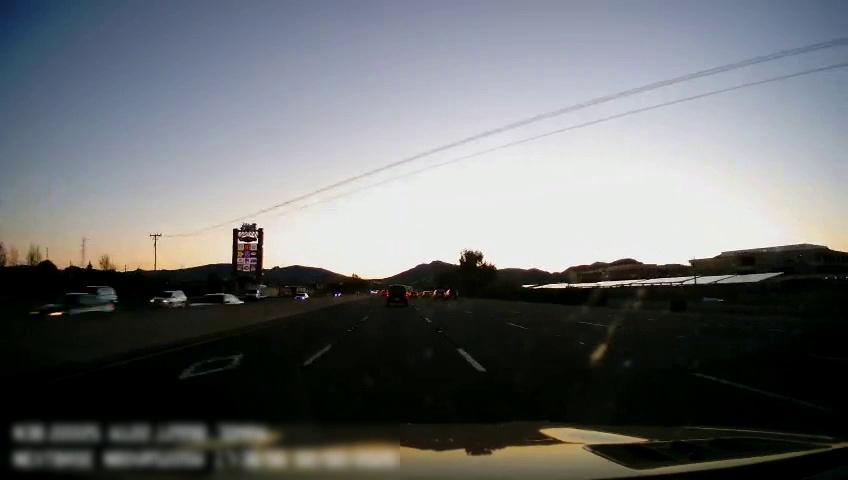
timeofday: Dusk/Dawn/Twilight
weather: Sunny
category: Drivable Space
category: Drivable Space
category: Vehicles | SUV
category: Vehicles | Car
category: Vehicles | Car
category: Vehicles | Car
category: Vehicles | Car
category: Vehicles | Other LV
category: Vehicles | Car
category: Vehicles | SUV
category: Vehicles | SUV
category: Vehicles | SUV
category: Lanes | Alternate Lane
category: Lanes | Current Lane
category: Lanes | Current Lane
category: Lanes | Alternate Lane
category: Lanes | Alternate Lane
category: Lanes | Alternate Lane